Question: Following along in the N=26 presentation for fragments, I am running into a problem where the SupportFragmentManager is not able to be resolved:

I have MVVMCross and all dependencies (3.5.0), MVVMCross fragment support (3.5.0), and Xamarin Support Library v4 (21.0.3.0) added from NuGet with the references showing up properly in the project.
I also find the same issues with the project at <URL>
Any ideas why this may be happening?
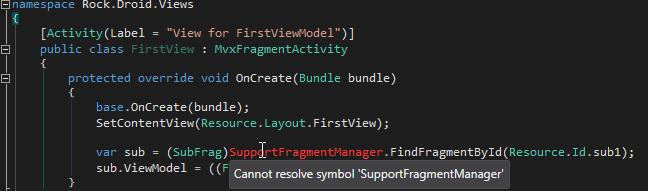
Answer: Check if your target API level and minimum API level are lower than 14. If yes, probably you will need to use Support V4:
using FragmentManager = Android.Support.V4.App.FragmentManager;
I hope you will solve.